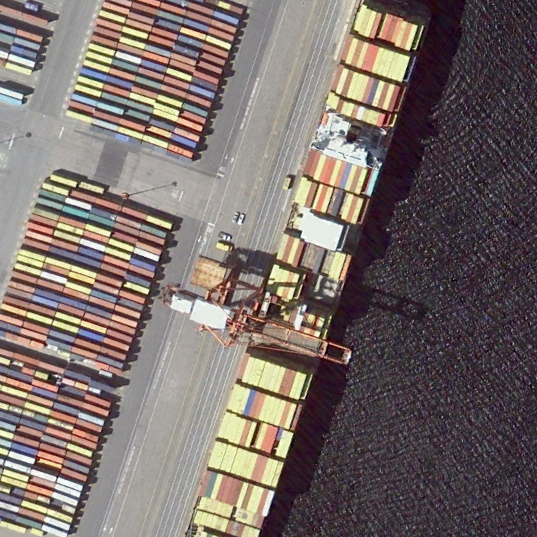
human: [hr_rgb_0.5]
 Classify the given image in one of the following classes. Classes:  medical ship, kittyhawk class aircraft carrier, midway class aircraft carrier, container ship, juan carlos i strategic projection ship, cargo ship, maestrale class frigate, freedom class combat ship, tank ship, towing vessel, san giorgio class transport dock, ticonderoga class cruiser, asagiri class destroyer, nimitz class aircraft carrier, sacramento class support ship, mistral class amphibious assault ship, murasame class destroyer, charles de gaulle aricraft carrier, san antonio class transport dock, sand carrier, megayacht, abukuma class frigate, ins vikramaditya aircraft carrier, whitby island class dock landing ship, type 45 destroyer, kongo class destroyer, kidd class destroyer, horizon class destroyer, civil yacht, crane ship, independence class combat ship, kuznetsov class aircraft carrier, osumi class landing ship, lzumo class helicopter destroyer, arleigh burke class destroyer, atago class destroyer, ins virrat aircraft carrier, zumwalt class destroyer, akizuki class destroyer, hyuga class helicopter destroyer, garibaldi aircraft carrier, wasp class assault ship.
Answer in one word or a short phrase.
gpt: Container ship